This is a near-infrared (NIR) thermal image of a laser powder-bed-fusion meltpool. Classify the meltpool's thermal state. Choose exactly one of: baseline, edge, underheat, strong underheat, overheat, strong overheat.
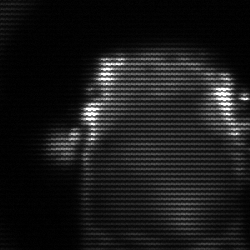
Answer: baseline